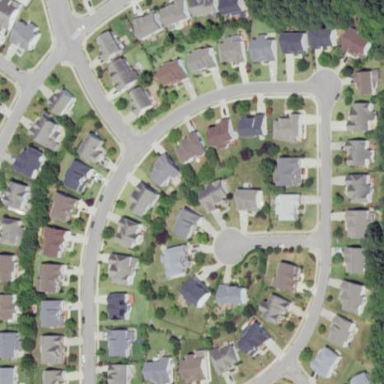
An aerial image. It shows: Residential area within neighborhood.